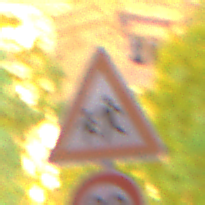
Verkehrszeichen: KinderRechts
Zusatzzeichen unten: Geschwindigkeit20
Umgebung: Outdoor, Urban
Tageszeit: Night
Wetter: PartlyCloudy
Licht: Natural
Jahreszeit: NotSpecified
Kontrast: HighContrast